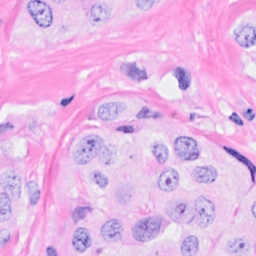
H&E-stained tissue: Breast